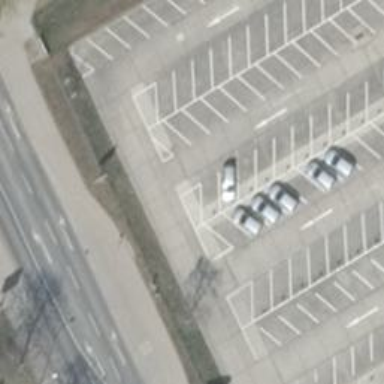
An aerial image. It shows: Parking aisle designated as service road.